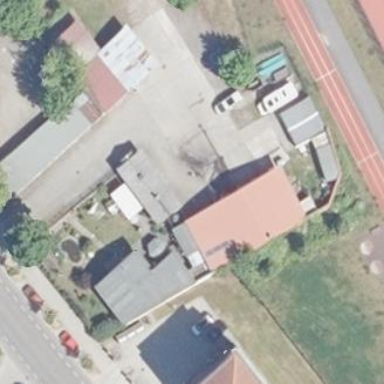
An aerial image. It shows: Car repair shop located in building.